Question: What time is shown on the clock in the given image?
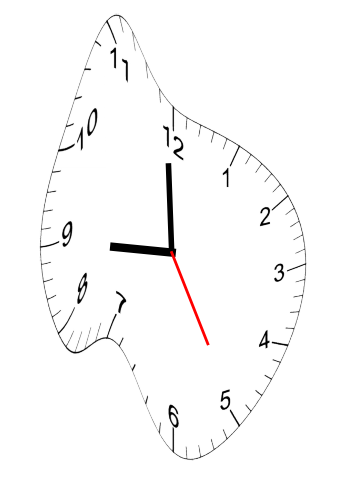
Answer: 08:59:25